Question: Installed a fresh Wordpress Website. on clicking 'http ://mysite.com/wp-admin' instead of showing wordpress login page, it shows auth entication required:-

Why may this be?
edit:- my .htaccess file. I don't think it password protects my wp-admin.
'''
rewriteengine on
RewriteCond %{REQUEST_URI} ^.*wp\-login\.php.*$
RewriteCond %{HTTP_COOKIE} !^.*admin_authenticated\=yes.*$
RewriteCond %{REQUEST_URI} !^.*auth.php.*$
rewriterule ^(.*)$ /auth.php?red=%1 [R,L]
rewriterule ^.*auth.php.*$ - [PT]
# BEGIN WordPress
<IfModule mod_rewrite.c>
RewriteEngine On
RewriteBase /
RewriteRule ^index\.php$ - [L]
RewriteCond %{REQUEST_FILENAME} !-f
RewriteCond %{REQUEST_FILENAME} !-d
RewriteRule . /index.php [L]
</IfModule>
# END WordPress
'''
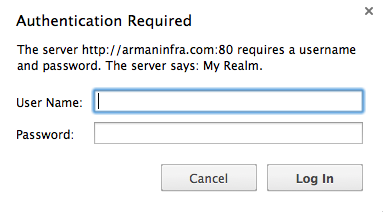
Answer: remove all this
'''
rewriteengine on
RewriteCond %{REQUEST_URI} ^.*wp\-login\.php.*$
RewriteCond %{HTTP_COOKIE} !^.*admin_authenticated\=yes.*$
RewriteCond %{REQUEST_URI} !^.*auth.php.*$
rewriterule ^(.*)$ /auth.php?red=%1 [R,L]
rewriterule ^.*auth.php.*$ - [PT]
'''
admin_authenticated is requiring a password! And I assume you haven't set up a password yet, or you tried the one you set it up as with username and password, and it didn't work.
So remove all that.